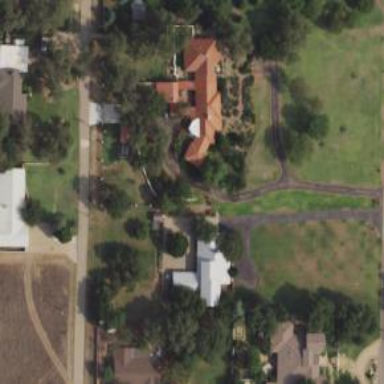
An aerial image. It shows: Driveway serving as golf cart path.